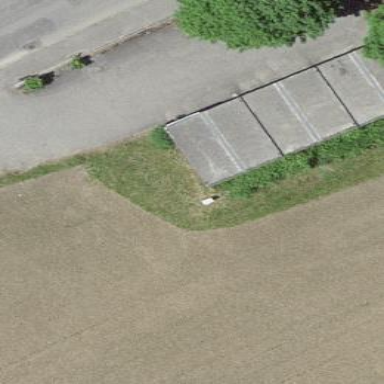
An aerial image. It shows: Garage building.